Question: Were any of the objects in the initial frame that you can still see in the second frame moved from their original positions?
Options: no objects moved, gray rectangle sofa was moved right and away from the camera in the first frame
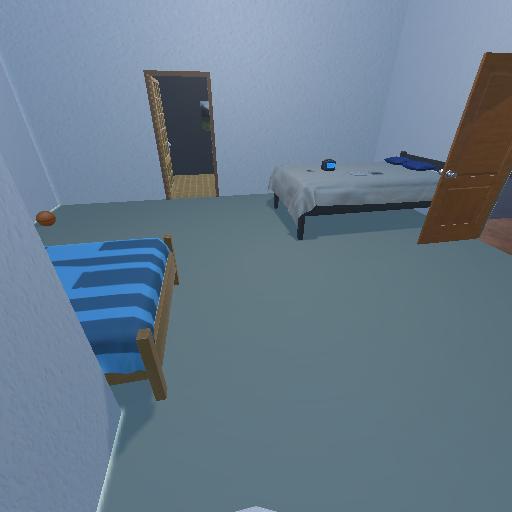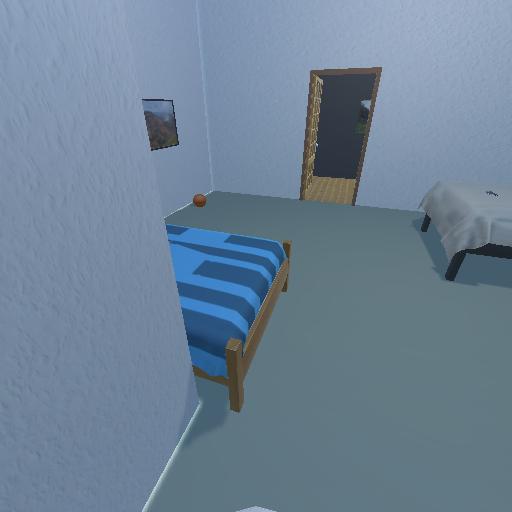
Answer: no objects moved